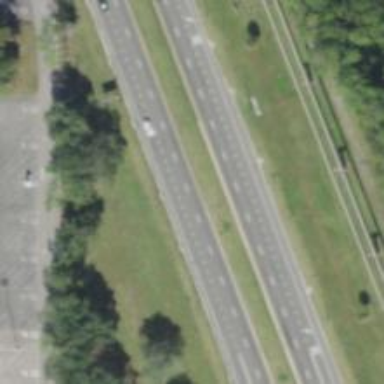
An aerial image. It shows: Asphalt motorway.